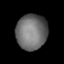
Tissue: lung
Cell type: Myeloid cells
Senescence score: 0.2086
Nuclear area (px): 1074
Mean DAPI intensity: 111.531